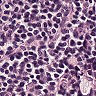
Metastatic tissue present: no